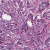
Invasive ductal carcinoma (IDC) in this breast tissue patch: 1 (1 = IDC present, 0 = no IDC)